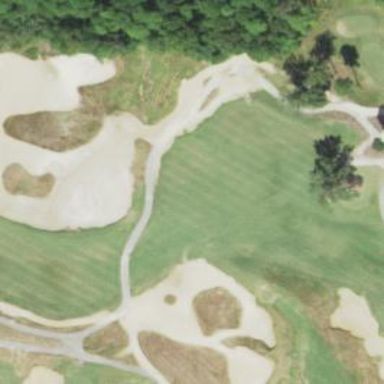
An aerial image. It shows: Rough area in golf course.